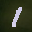
Label: 1